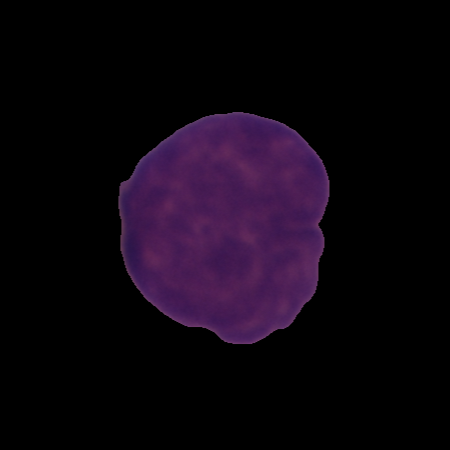
Label: cancer